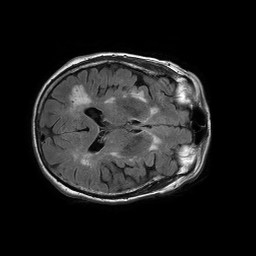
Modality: FLAIR
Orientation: axial
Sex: female
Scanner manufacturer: philips
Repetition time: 11 s
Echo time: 0.125 s